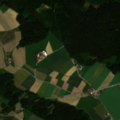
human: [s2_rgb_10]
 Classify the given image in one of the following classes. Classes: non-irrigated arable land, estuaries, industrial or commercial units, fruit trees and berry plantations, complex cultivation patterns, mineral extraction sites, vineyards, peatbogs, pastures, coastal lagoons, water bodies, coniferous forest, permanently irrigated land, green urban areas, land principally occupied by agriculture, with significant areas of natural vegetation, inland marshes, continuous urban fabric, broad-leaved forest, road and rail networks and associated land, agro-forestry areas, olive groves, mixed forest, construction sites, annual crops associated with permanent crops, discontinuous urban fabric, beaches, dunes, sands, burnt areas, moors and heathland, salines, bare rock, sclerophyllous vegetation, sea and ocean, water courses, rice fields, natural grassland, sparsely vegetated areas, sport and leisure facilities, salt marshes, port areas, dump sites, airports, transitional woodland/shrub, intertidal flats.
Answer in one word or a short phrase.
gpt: non-irrigated arable land, land principally occupied by agriculture, with significant areas of natural vegetation, coniferous forest